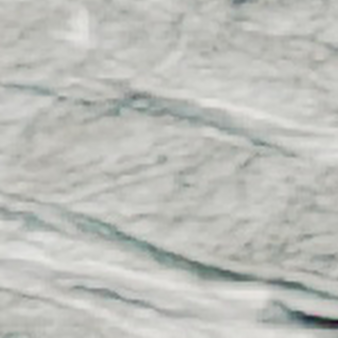
Label: other